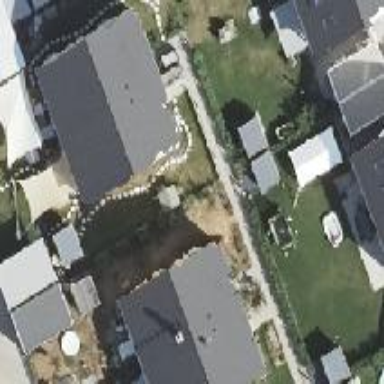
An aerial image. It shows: Semidetached house.